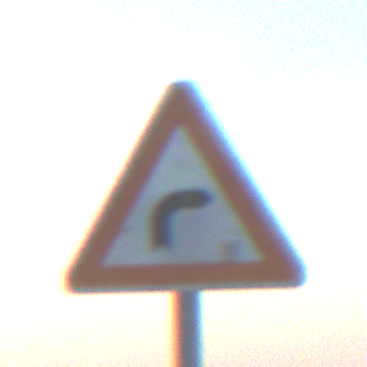
Verkehrszeichen: KurveRechts
Umgebung: Outdoor, Nature
Tageszeit: SunriseSunset
Wetter: Clear
Licht: Natural
Jahreszeit: NotSpecified
Kontrast: LowContrast